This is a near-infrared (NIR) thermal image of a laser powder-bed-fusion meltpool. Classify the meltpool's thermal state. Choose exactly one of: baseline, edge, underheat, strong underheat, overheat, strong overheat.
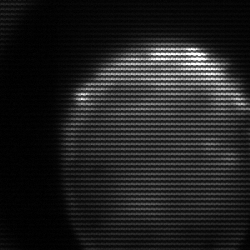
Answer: edge